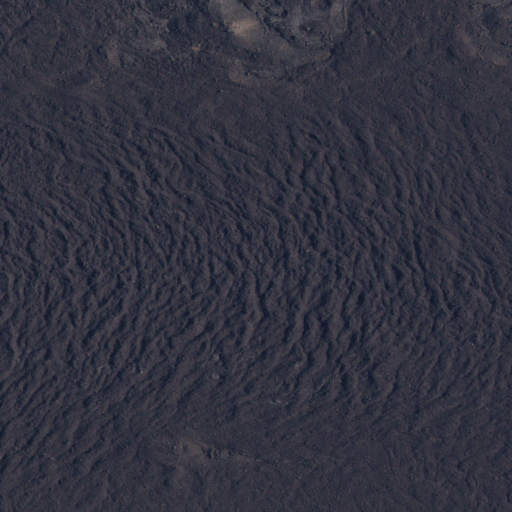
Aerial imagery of lava area in Idaho named North Crater Flow containing barren land, grassland, and open water